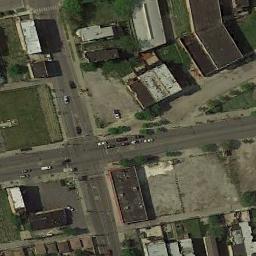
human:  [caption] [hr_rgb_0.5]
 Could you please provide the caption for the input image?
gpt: There are many cars at the intersection .

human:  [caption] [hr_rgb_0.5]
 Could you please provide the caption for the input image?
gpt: There are many buildings of different shapes and sizes beside the intersection .

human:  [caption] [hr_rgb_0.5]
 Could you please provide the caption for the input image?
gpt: An intersection with normal traffic is between some buildings and clearings .

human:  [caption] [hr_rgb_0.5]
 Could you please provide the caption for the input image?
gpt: There are several moving vehicles on the road at the intersection, With many buildings and some trees around the intersection .

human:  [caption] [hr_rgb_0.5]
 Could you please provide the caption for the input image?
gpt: There are some black buildings and gray buildings beside the intersection .